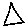
Label: triangle